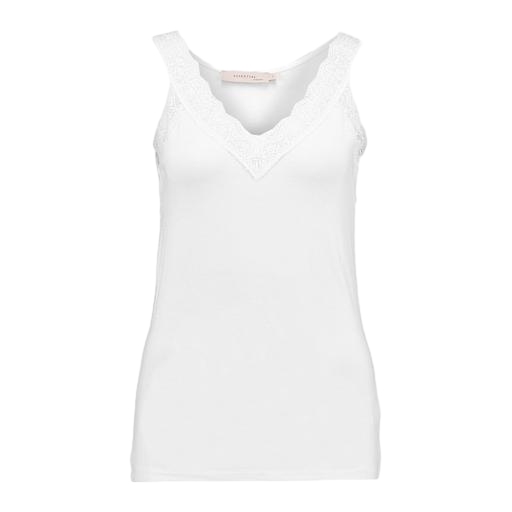
white vest top lace, white vest top, white maison tank top, white background